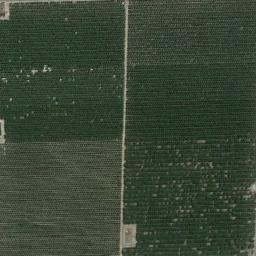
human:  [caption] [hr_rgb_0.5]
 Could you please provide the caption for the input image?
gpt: There is a dirt road in the rectangular farmland .

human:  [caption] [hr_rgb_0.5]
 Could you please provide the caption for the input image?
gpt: Several green rectangular farmlands are arranged in neat rows .

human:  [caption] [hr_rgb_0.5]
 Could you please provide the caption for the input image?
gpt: Two neatly arranged green rectangular farm fields .

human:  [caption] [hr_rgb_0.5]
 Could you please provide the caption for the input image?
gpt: There are some deep green and light green rectangular farmland .

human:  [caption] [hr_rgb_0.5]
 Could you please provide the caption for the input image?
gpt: There are two green rectangular farmlands .